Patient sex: M
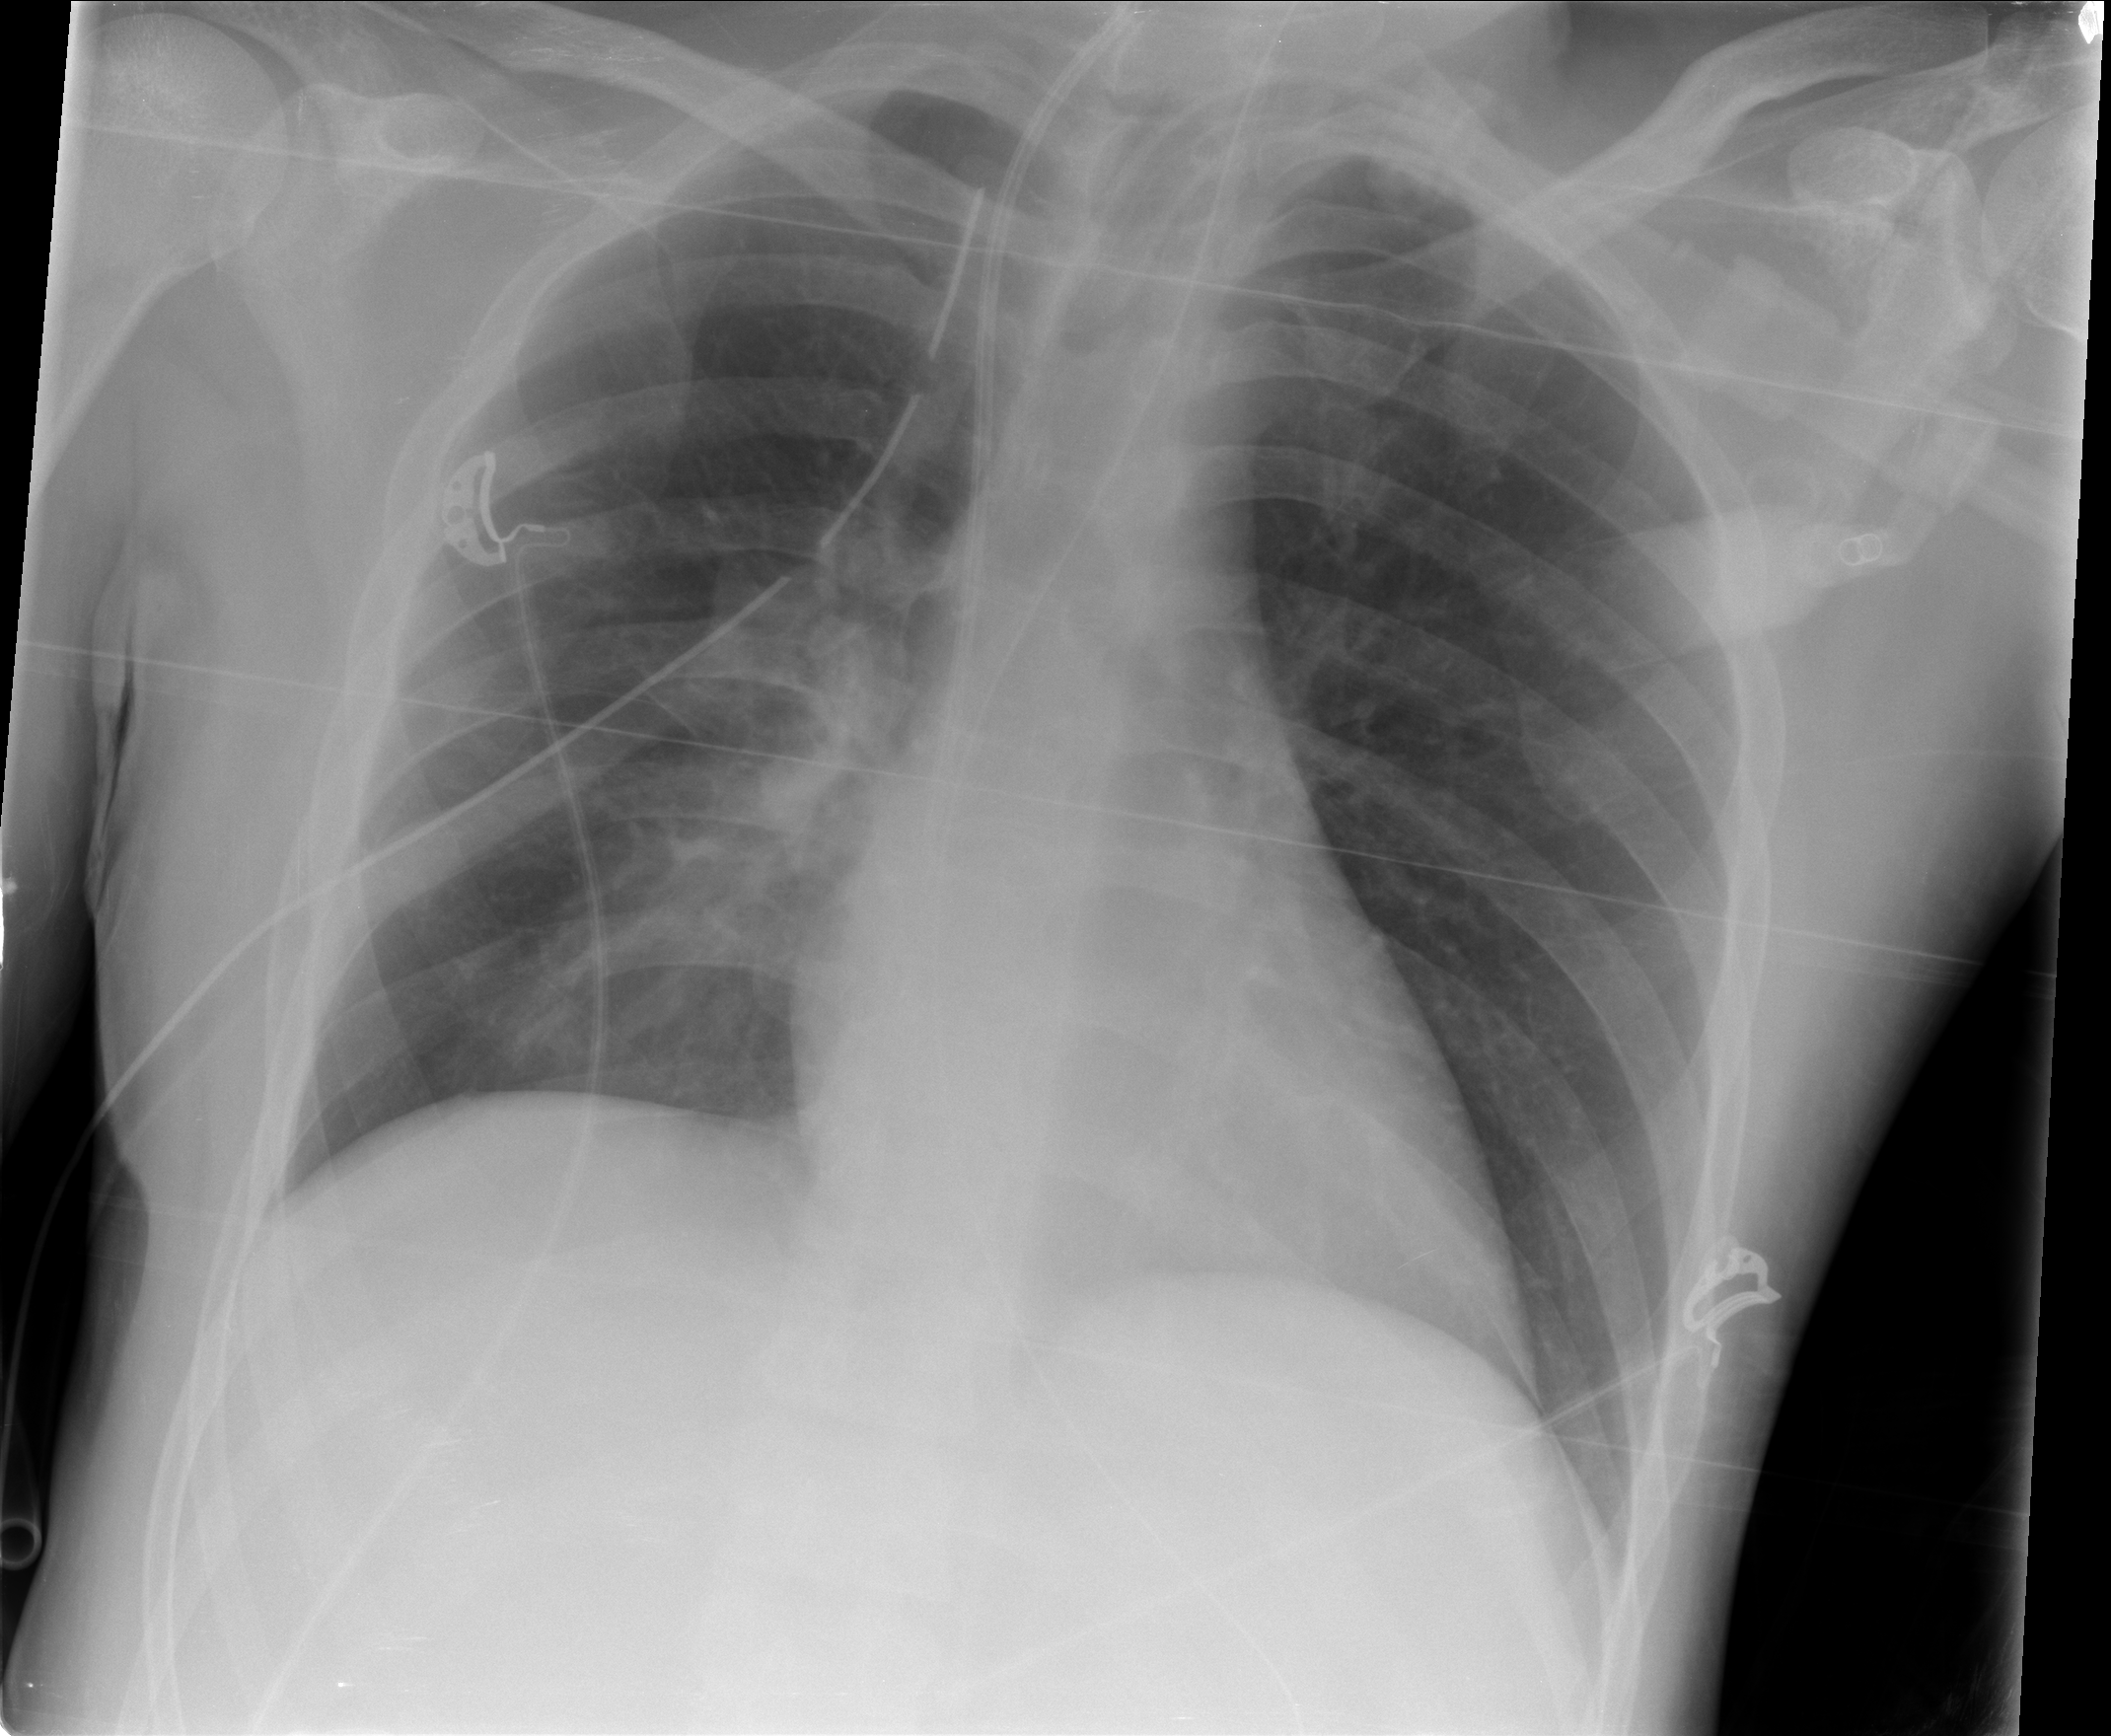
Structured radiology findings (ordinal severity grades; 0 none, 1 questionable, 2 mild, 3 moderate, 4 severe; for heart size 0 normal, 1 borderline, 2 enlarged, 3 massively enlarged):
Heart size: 0
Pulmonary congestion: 0
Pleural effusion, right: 0
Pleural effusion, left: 0
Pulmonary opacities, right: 2
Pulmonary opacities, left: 0
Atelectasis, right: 0
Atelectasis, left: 0